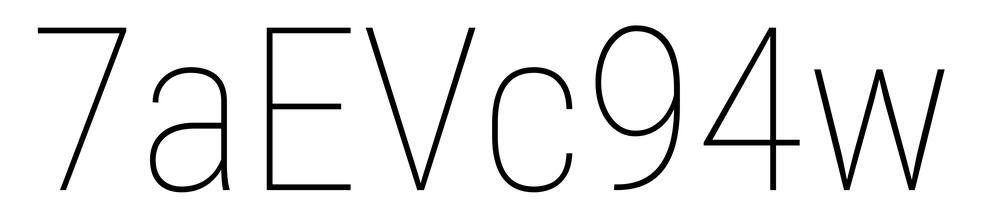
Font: Roboto_Condensed_Thin